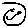
Label: smiley face